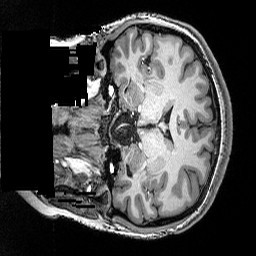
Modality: T1w
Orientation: coronal
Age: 21
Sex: female